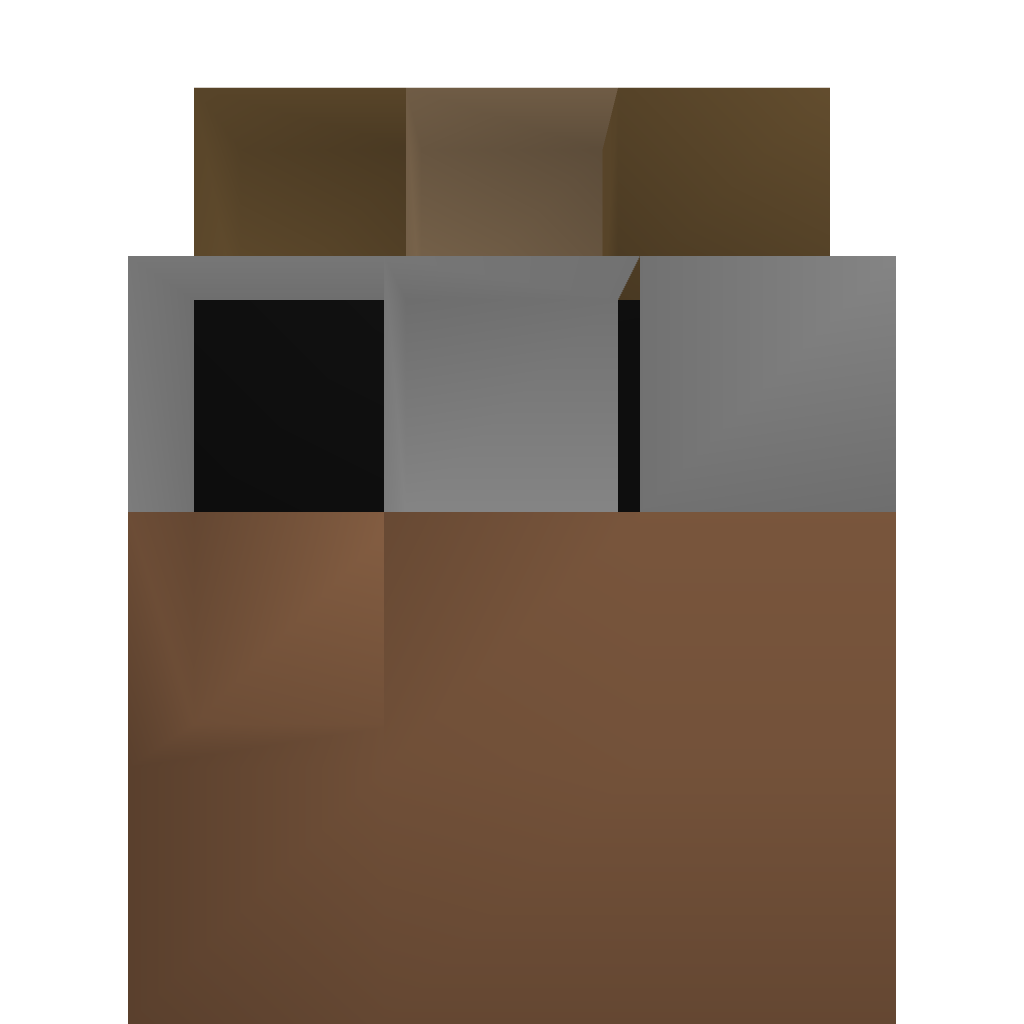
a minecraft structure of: Bongos!!!